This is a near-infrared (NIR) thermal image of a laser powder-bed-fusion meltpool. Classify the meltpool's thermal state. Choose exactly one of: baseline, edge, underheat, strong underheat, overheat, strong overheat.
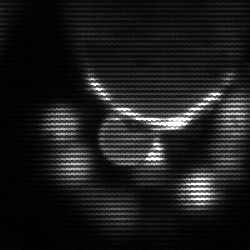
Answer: baseline